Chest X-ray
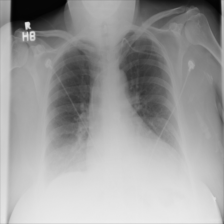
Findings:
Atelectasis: negative
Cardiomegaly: negative
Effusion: negative
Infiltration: negative
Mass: negative
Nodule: negative
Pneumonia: negative
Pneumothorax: negative
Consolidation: negative
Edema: negative
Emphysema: negative
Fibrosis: negative
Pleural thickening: negative
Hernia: negative